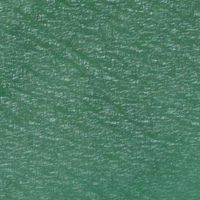
EUNIS habitat code: 14
Species observed at this site:
Cornus sanguinea